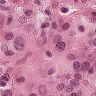
Metastatic tissue present: yes